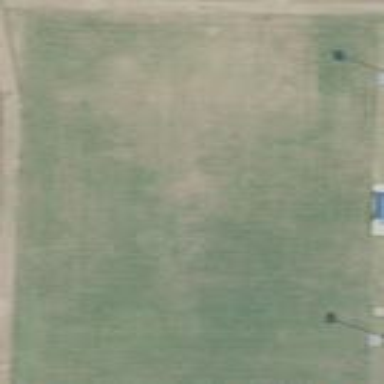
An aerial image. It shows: Soccer pitch for outdoor sports and leisure activities.